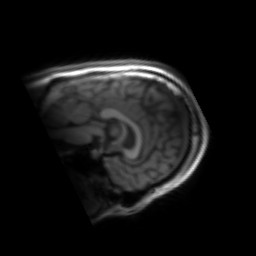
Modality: inplaneT1
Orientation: sagittal
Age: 22
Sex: male
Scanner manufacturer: siemens
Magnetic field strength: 3 T
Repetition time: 1.2 s
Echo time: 0.00251 s